Field crop: maize
Growth stage: 2
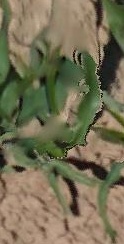
Species: maize